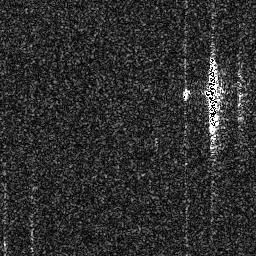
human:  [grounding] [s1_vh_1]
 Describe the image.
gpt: In the satellite image, there is  <ref>1 medium ship </ref> <box>[[78, 20, 86, 51, 0]]</box> located at right.